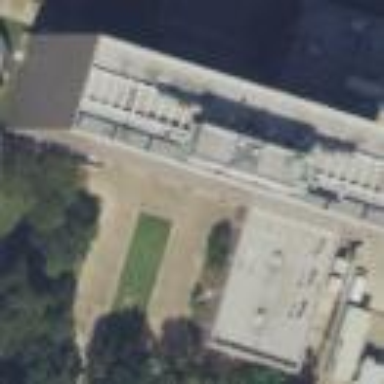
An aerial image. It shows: Government office building.